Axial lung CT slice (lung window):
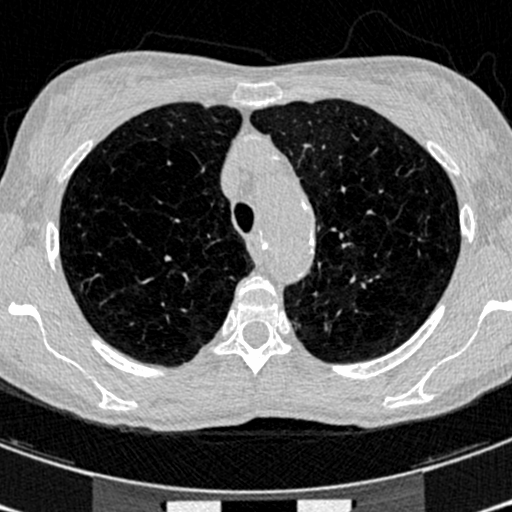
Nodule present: no